Question: Is the any way to change the background's color of RibbonApplicationMenuEntryPrimary (Flamingo)?
I looked at its javadoc but couldn't find the way to do it.

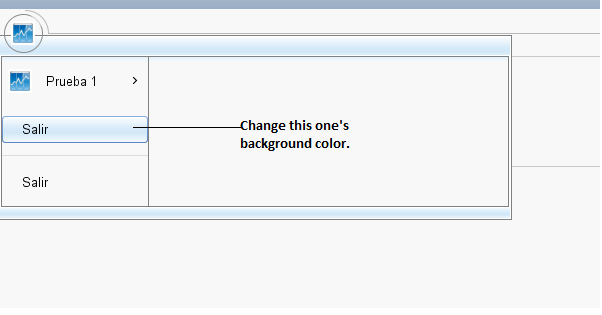
Answer: 1) Please, with due respect, I <URL>.
2) Maybe it would be easy to change the built_in color theme, but I don't suggest doing that.
3) I'm not a Flamingo or Netbeans 7 user, but the following tutorials are available:
- Flamingo tutorial on <URL>
everywhere is mentioned support for Substance L&F
3) I'd use built-in themes from the Substance Look and Feel (I'm Substance user), but
4) Before downloading the source code for Substance, there is a working example for 'Swing Look and Feels' in the Java Folder 'test' in 'Check.java',
- There you can test and choose built-in Substance themes from menus, as well as- Test (you have to download the JAR files first) all good Java Swing Look and Feels inside of one JFrame.